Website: apple
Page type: account-dashboard
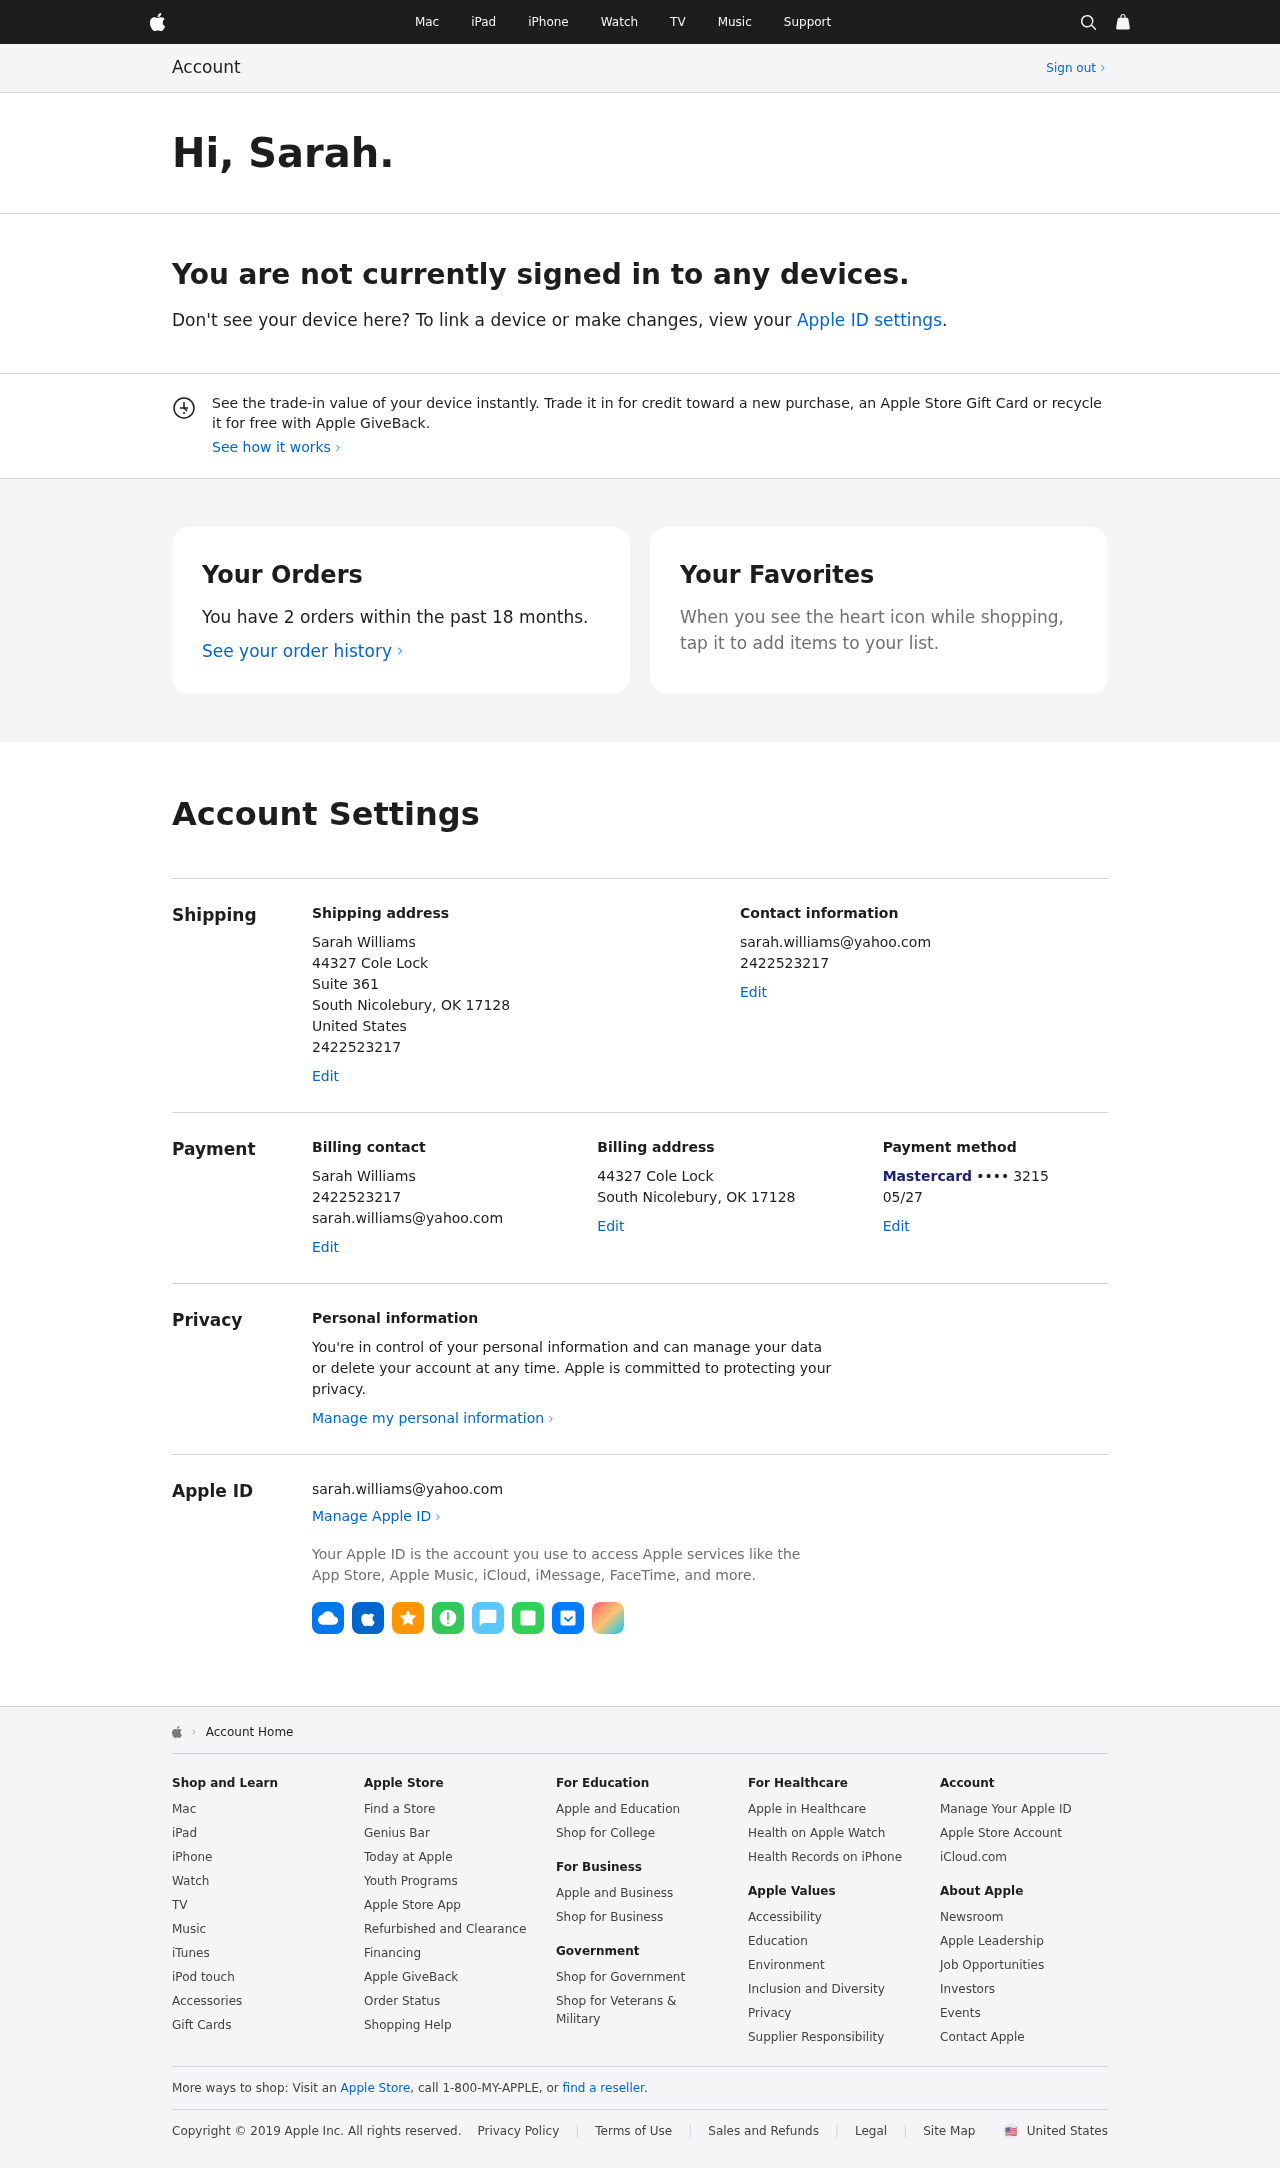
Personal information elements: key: PII_CARD_EXPIRY
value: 05/27
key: PII_CARD_LAST4
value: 3215
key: PII_CARD_TYPE
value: Mastercard
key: PII_CITY_STATE_ZIP
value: South Nicolebury, OK 17128
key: PII_COUNTRY
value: United States
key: PII_EMAIL
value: sarah.williams@yahoo.com
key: PII_FIRSTNAME
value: Sarah
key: PII_FULLNAME
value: Sarah Williams
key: PII_PHONE
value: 2422523217
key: PII_STREET
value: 44327 Cole Lock
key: PII_STREET2
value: Suite 361
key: PII_PHONE2
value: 2422523217
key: PII_FULLNAME2
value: Sarah Williams
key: PII_PHONE3
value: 2422523217
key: PII_EMAIL2
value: sarah.williams@yahoo.com
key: PII_CITY_STATE_ZIP2
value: South Nicolebury, OK 17128
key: PII_EMAIL3
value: sarah.williams@yahoo.com